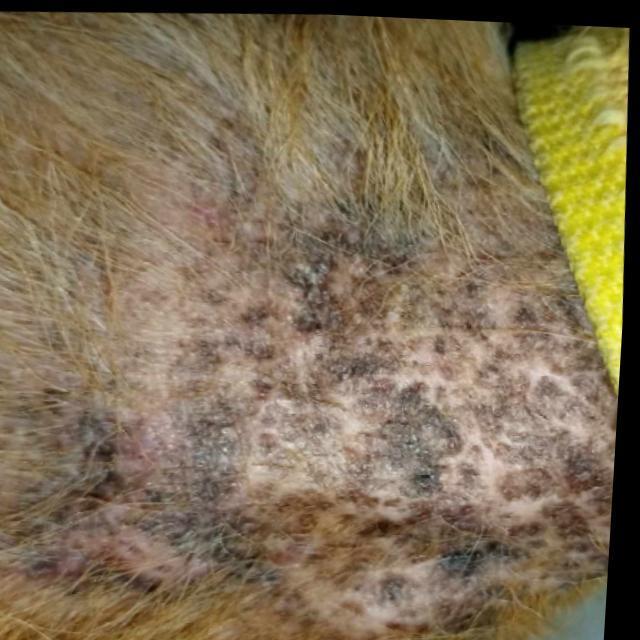
Canine demodicosis (Demodex mange) — caused by Demodex canis mites. Presents with alopecia, follicular papules, pustules, and comedones. Often localized on face and forelimbs.